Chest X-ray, PA view. Patient: 52 years old, sex F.
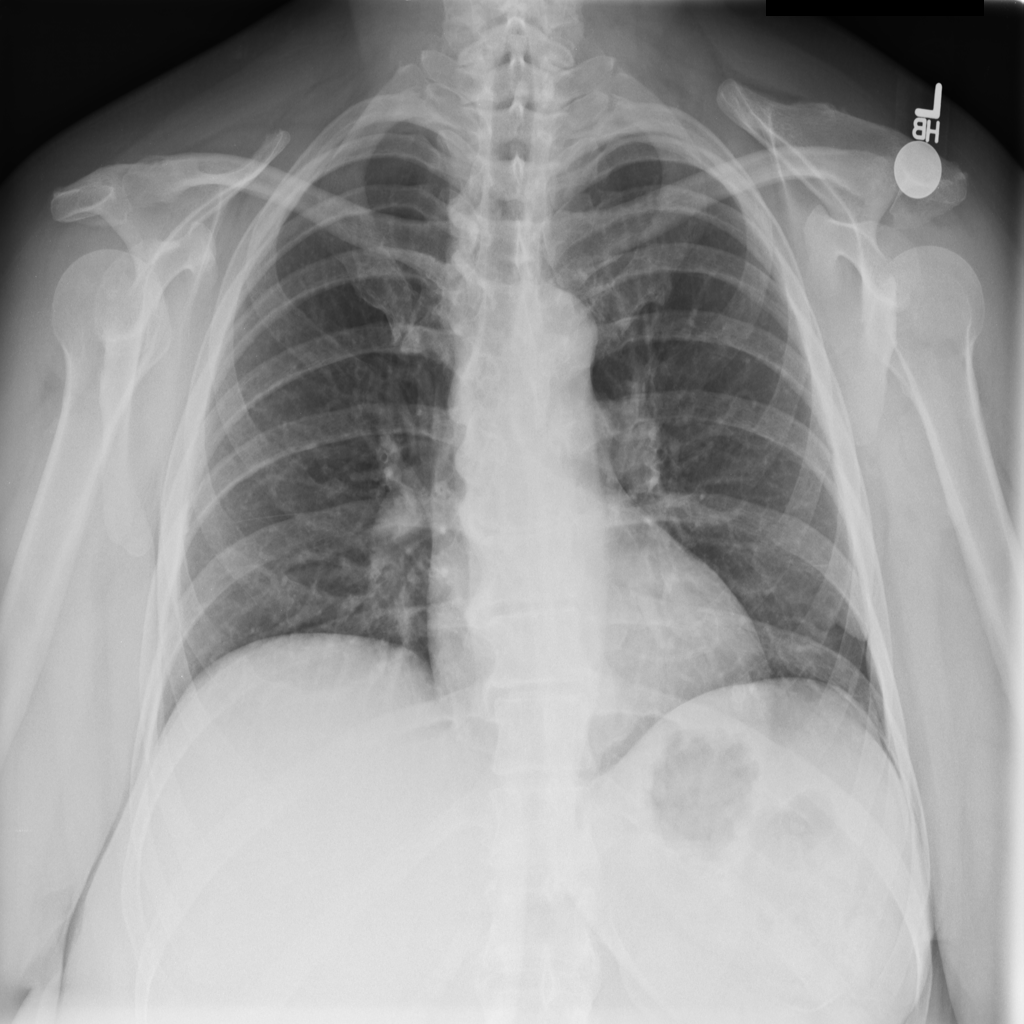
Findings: No Finding